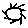
Label: sun